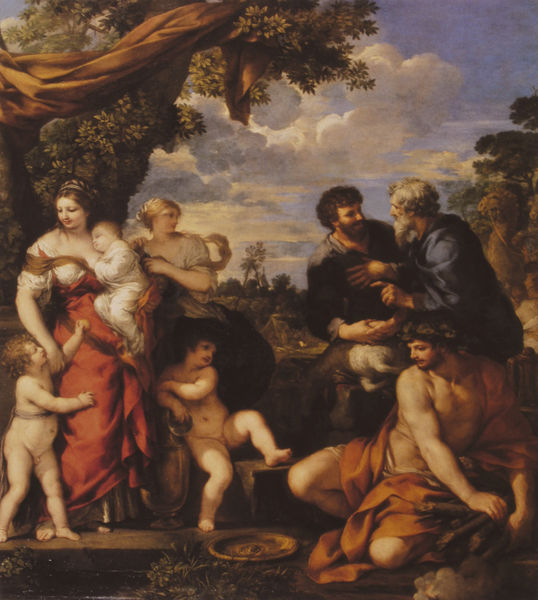
Titel: Jakob und Laban
Künstler: Pietro da Cortona
Standort: Paris
Institution: Louvre
Schlagwörter: akt, baum, blau, blätter, dunkel, feuer, gemälde, gruppe, himmel, laub, mann, nackt, nackter, rubens, schatten, umhang, wasser, weiß, wolken, baden, bäume, frauen, gelb, grün, landschaft, menschen, mädchen, ocker, äste, braun, brust, bunt, finger, frau, frisur, grau, hell, holz, kleid, licht, männer, orange, schwarz, szene, vordergrund, ausblick, gras, haus, obst, rot, tier, tuch, wolke, beige, gespräch, hochformat, malerei, alt, bart, blond, hemd, alte, band, barock, falten, inkarnat, mensch, schale, schüssel, stein, teller, vollbart, bild, gesten, männergruppe, vorhang, ast, erde, natur, zweige, busch, büsche, grümn, boden, gewand, gold, haare, stoff, stoffe, tücher, eltern, familie, kind, klassizismus, mutter, personen, vater, blatt, person, diadem, renaissance, wald, brunnen, kinder, pferd, reiter, amphore, engel, garten, krug, putte, schalen, skulptur, vase, fell, bein, schlagschatten, alter mann, jungen, knaben, sonnenlicht, mauer, tag, baby, idylle, bank, haarband, schemel, flattern, treppe, essen, muskeln, stufe, nabel, platte, junge, bauchnabel, baumkrone, baumkronen, gruppen, lachen, waschen, barfuss, penis, schild, außen, gefäß, lamm, schaf, alter, antike, greis, knabe, zweig, babys, idyll, draußen, lichtung, becken, knien, allegorie, kranz, lorbeer, mythologie, tizian, kleinkind, toilette, abendessen, jüngling, ausbluten, hel, götter, bacchus, leder, knieend, kniend, frei, diskussion, venus, brennholz, feuerholz, grüb, himel, männder, opfer, freien, golden, drappage, speckig, gülden, putten, maria, tunika, putti, disput, berührung, titien, speck, bund, repoussoir, säugling, kleinkinder, enfants, frauengruppe, kamel, lagern, masken, drappierung, schlachtung, penisse, händedruck, lagerfeuer, blauweiss, caritas, chrétien, italien, catholique, kniene, rechts links, königsblau, bacchanales, diskutierend, gelbes tuch, jubgen, loul, frauen und kinder, #greis